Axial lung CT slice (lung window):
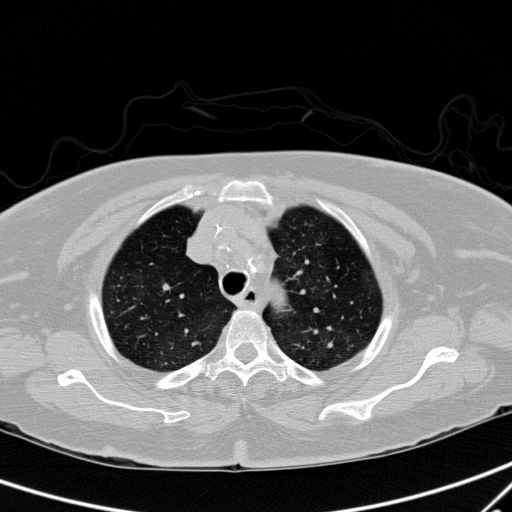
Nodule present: no